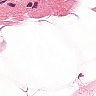
Metastatic tissue present: no